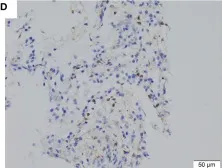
Histopathological and immunohistochemical staining of the lung tumor tissue sample. (D, E) IHC staining CD4 and CD8 expression on T cells of rebiopsy showed that CD8 was positive (about 10%), and CD4 was only infiltrated individually (400x). IHC, immunohistochemical; ALK, anaplastic lymphoma kinase; PD-L1, Programmed cell death 1 ligand 1.
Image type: pathology (immunostaining)